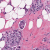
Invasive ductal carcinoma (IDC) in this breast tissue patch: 1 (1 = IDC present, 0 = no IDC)